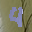
Label: 4